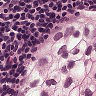
Metastatic tissue present: yes